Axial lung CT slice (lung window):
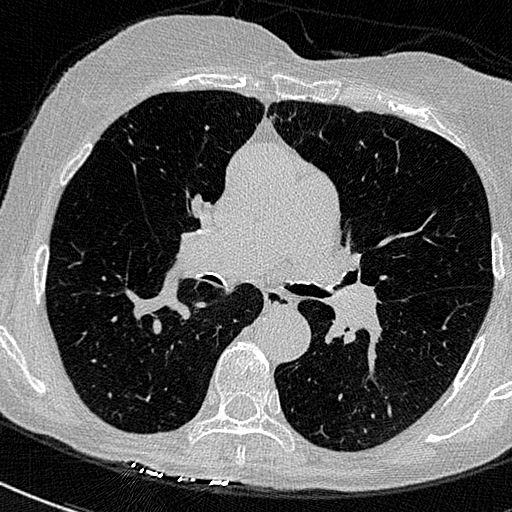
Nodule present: no